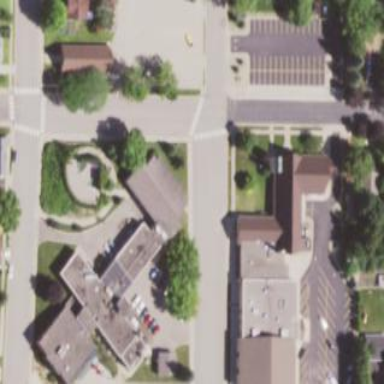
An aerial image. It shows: Nursing home building.